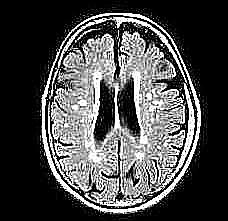
Label: notumor